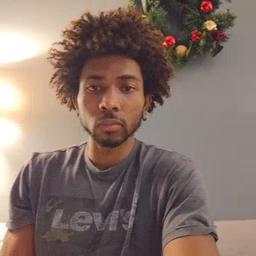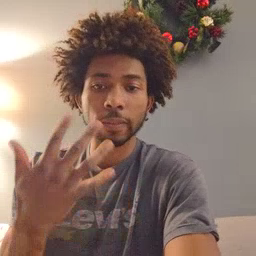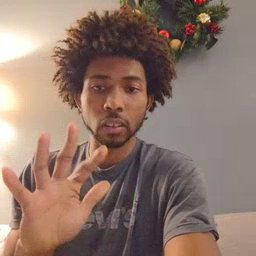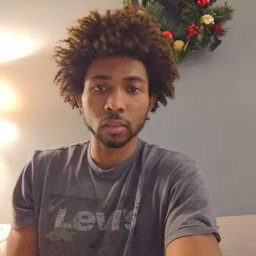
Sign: finish